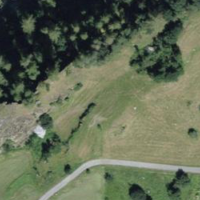
EUNIS habitat code: 23
Species observed at this site:
Lysandra bellargus